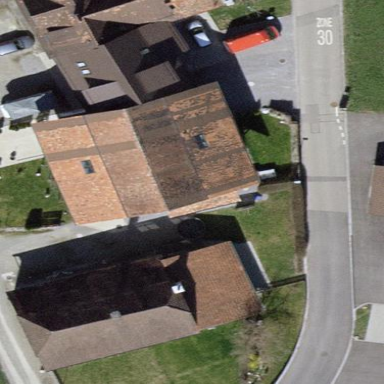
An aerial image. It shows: Gabled roofed house.